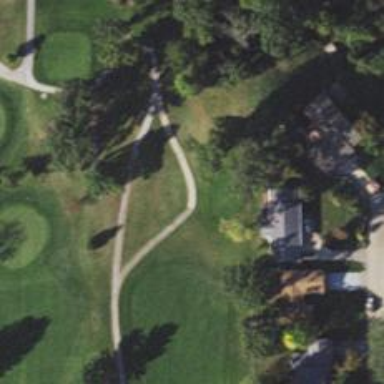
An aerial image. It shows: Service road used as golf cart path.